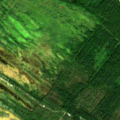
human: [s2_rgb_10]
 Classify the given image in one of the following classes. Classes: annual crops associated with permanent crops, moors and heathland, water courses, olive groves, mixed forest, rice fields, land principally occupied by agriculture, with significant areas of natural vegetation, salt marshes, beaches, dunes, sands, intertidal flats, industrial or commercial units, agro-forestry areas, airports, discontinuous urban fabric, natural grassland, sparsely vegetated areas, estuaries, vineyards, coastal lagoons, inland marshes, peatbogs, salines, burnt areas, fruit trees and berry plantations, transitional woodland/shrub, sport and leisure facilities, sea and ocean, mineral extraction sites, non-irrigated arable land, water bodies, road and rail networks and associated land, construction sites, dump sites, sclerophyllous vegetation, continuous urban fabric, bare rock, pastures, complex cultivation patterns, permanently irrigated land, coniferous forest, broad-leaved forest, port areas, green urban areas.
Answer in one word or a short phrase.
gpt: broad-leaved forest, coniferous forest, mixed forest, peatbogs